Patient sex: M
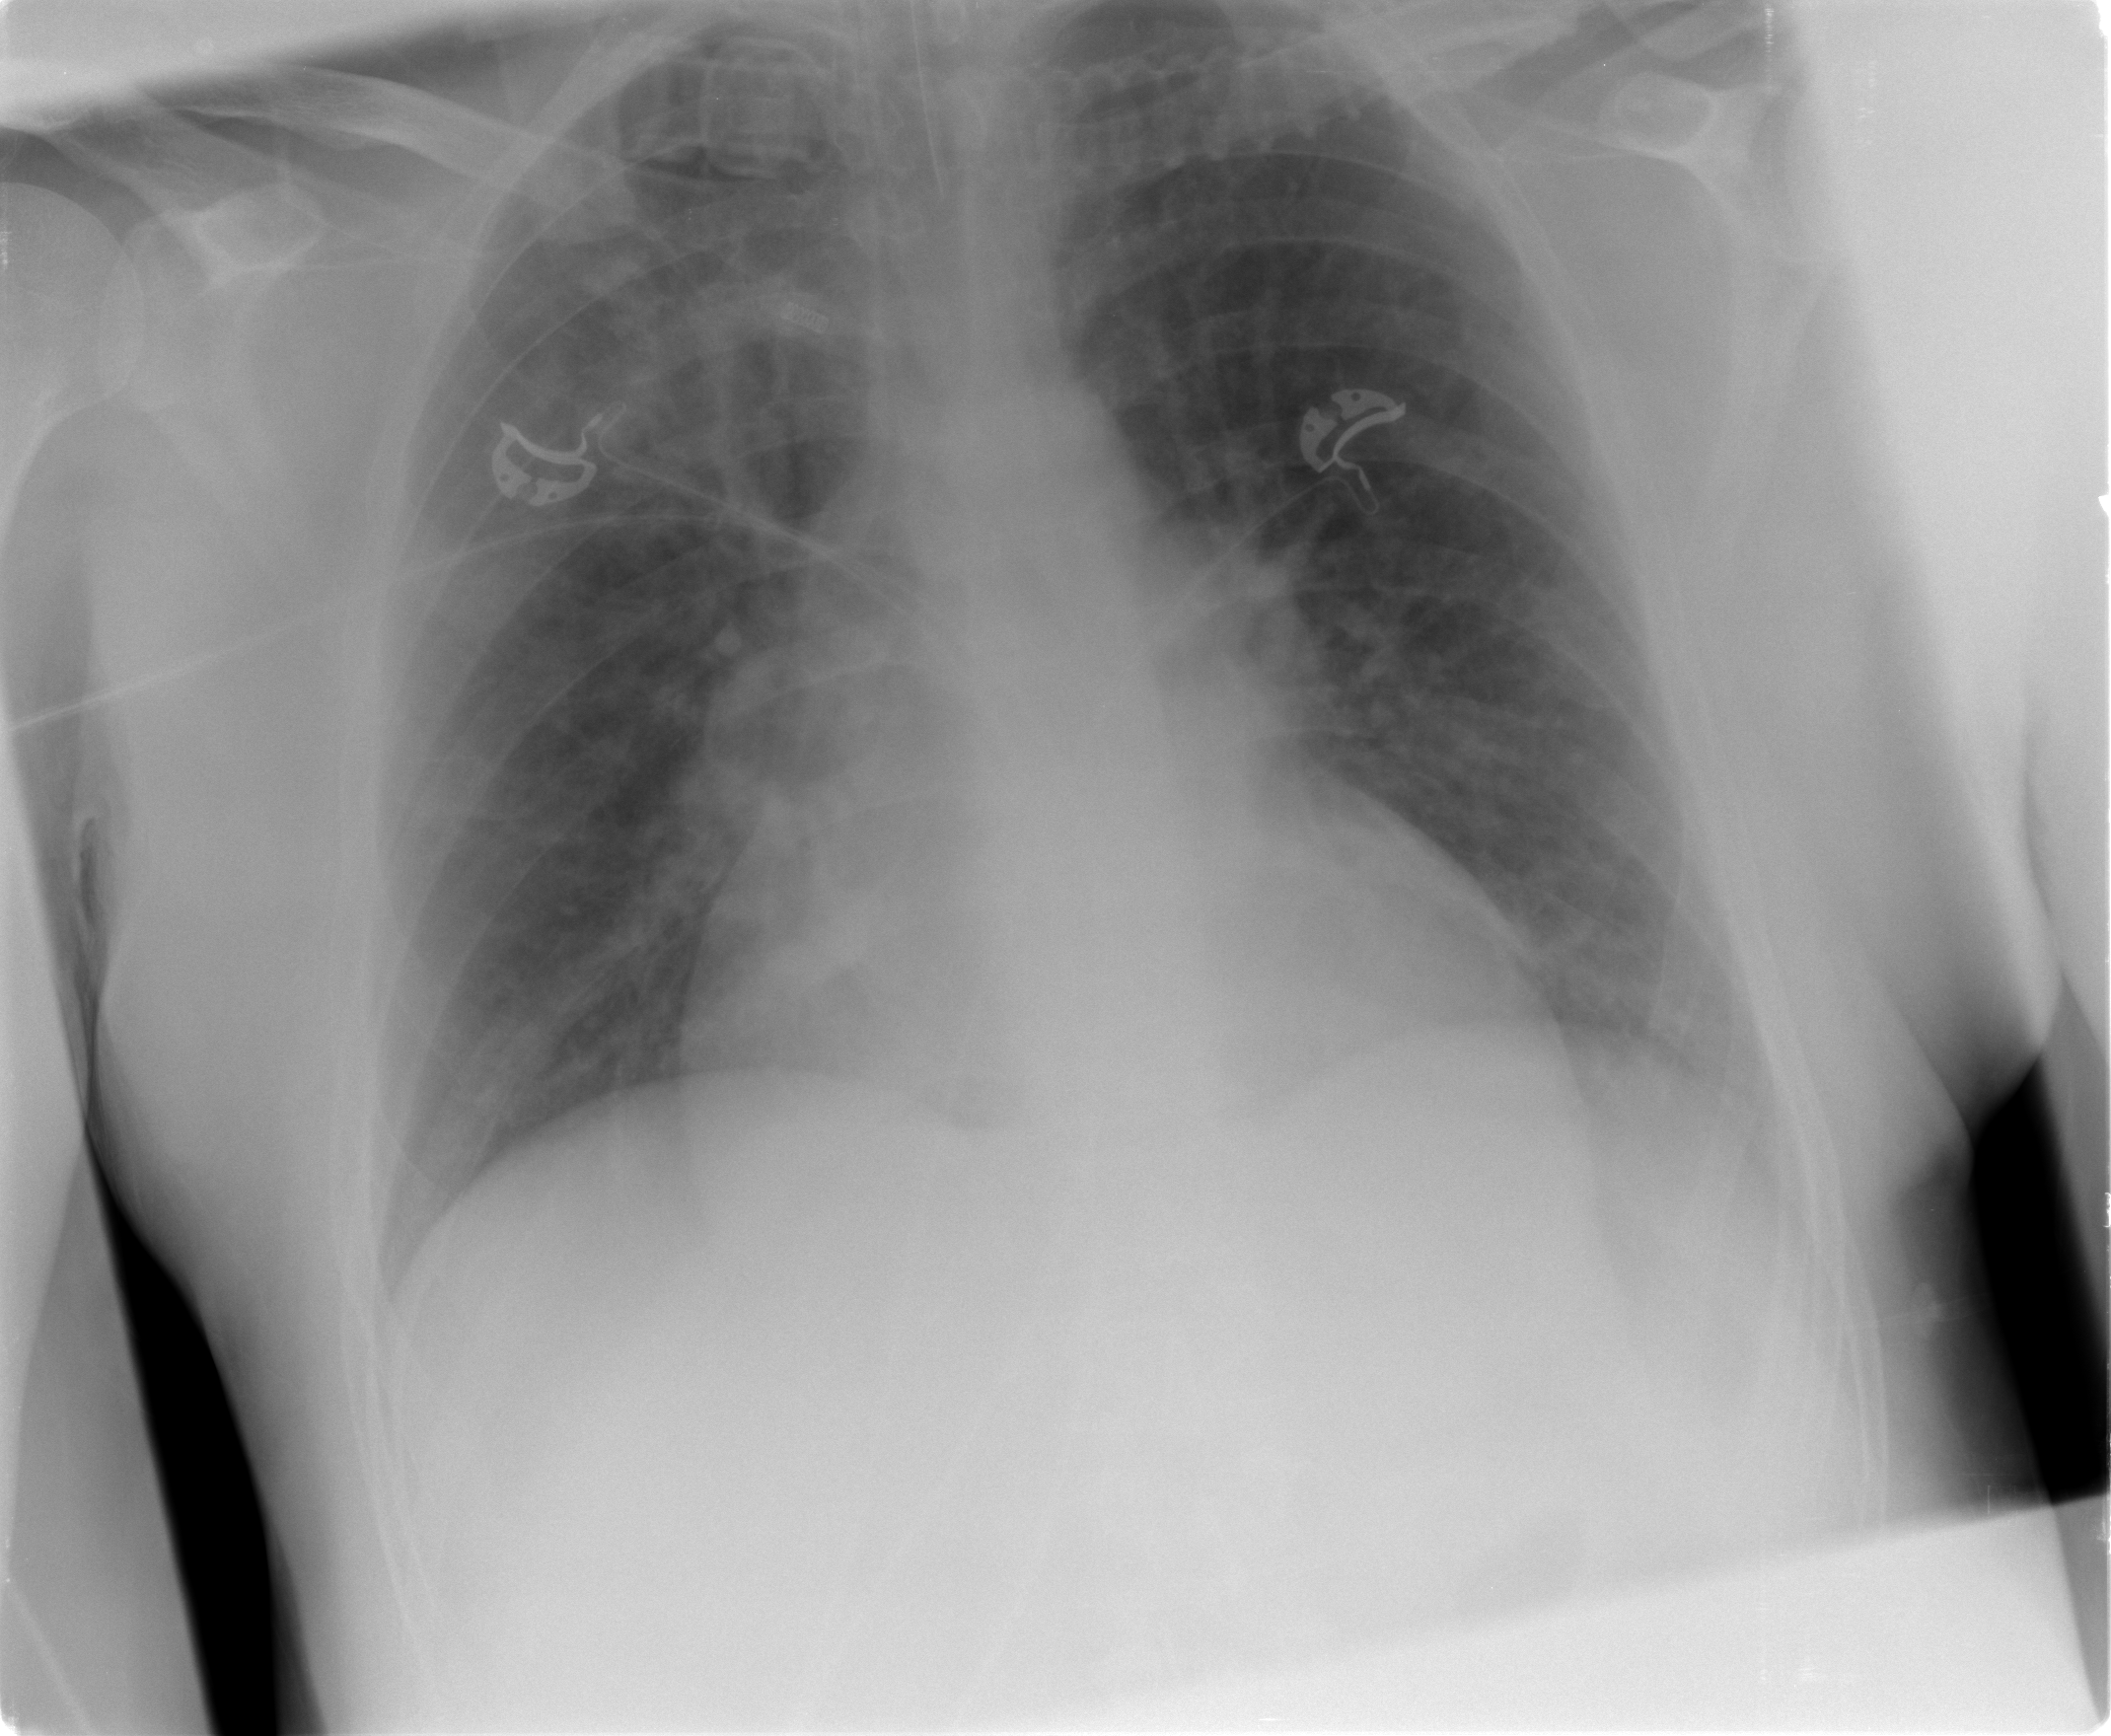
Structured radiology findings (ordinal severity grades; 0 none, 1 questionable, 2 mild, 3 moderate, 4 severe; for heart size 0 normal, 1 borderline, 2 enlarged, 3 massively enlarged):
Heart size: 2
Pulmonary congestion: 2
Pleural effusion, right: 0
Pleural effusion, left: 1
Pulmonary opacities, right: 2
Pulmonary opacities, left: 0
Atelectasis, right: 0
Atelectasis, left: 2